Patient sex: M
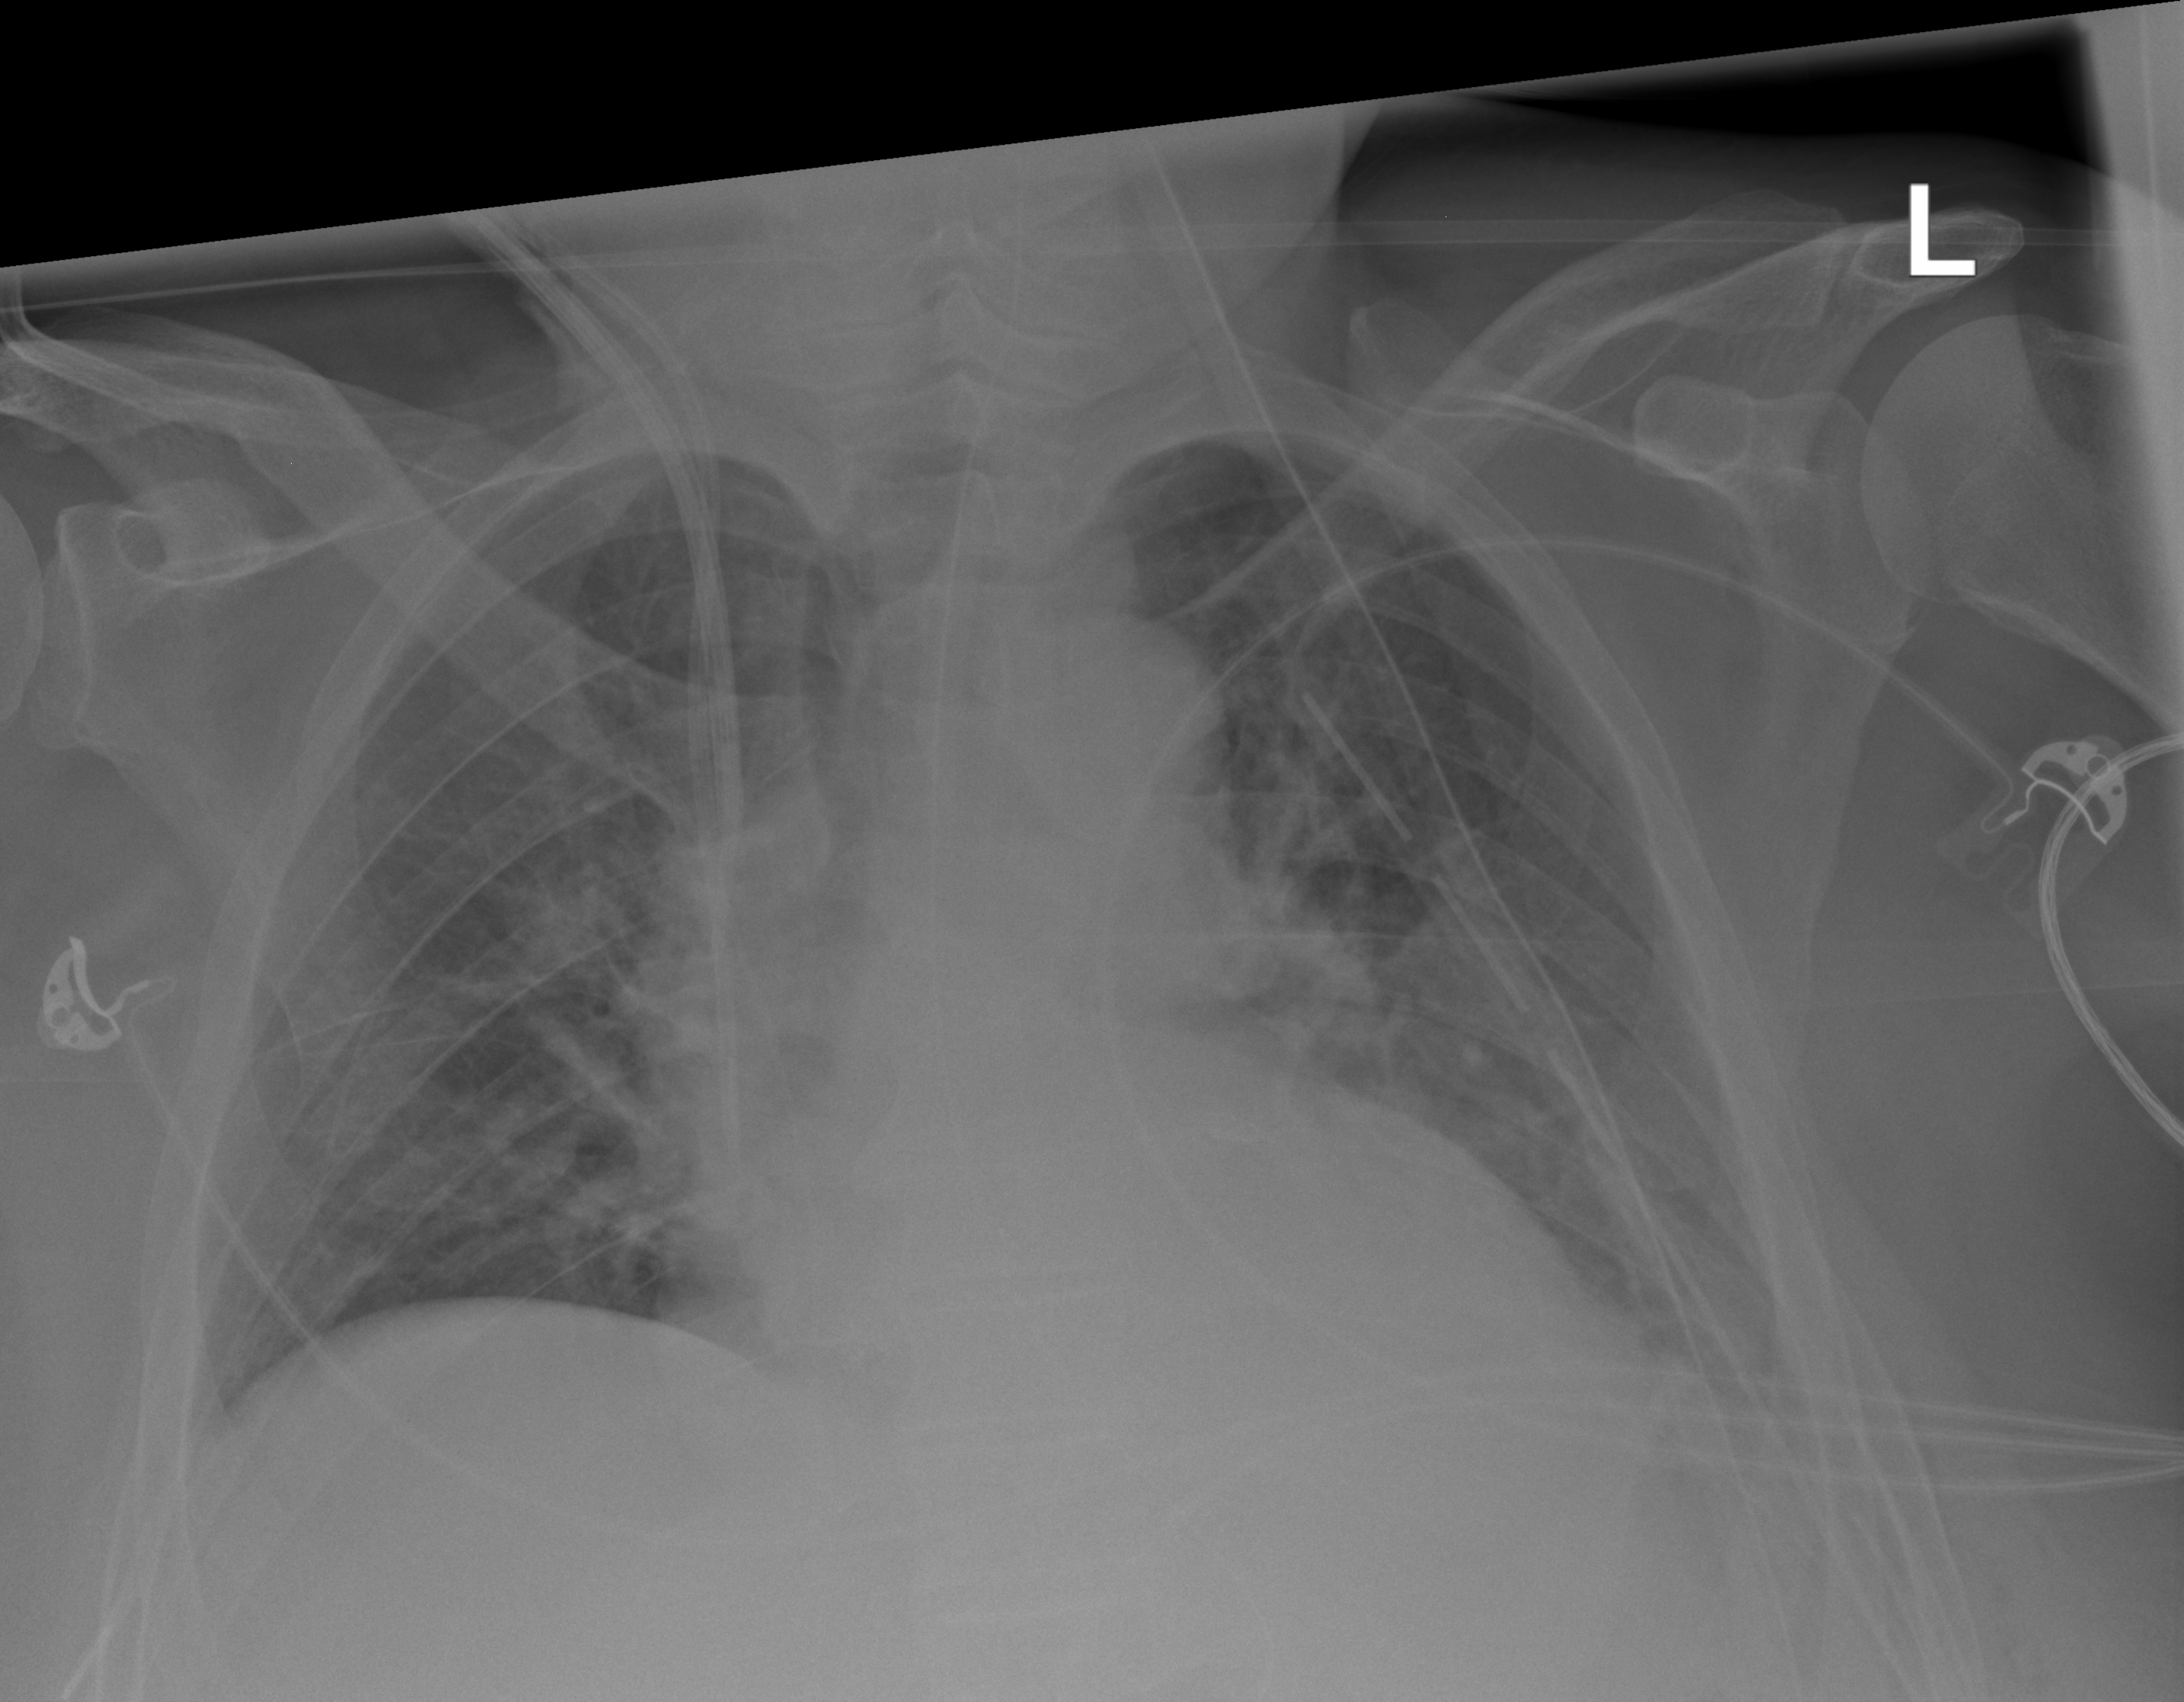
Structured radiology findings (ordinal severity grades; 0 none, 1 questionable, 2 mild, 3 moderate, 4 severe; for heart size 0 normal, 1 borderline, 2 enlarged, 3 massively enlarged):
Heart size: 0
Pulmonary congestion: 0
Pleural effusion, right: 0
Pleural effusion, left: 2
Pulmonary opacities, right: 0
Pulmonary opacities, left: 0
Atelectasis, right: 2
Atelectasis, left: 2